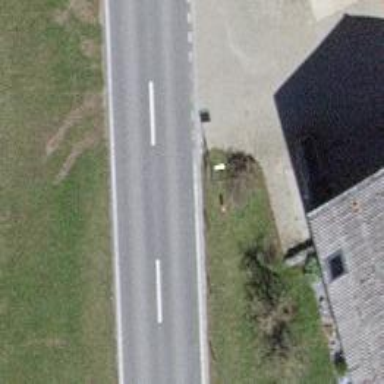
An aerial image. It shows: Bus stop with platform for public transport.